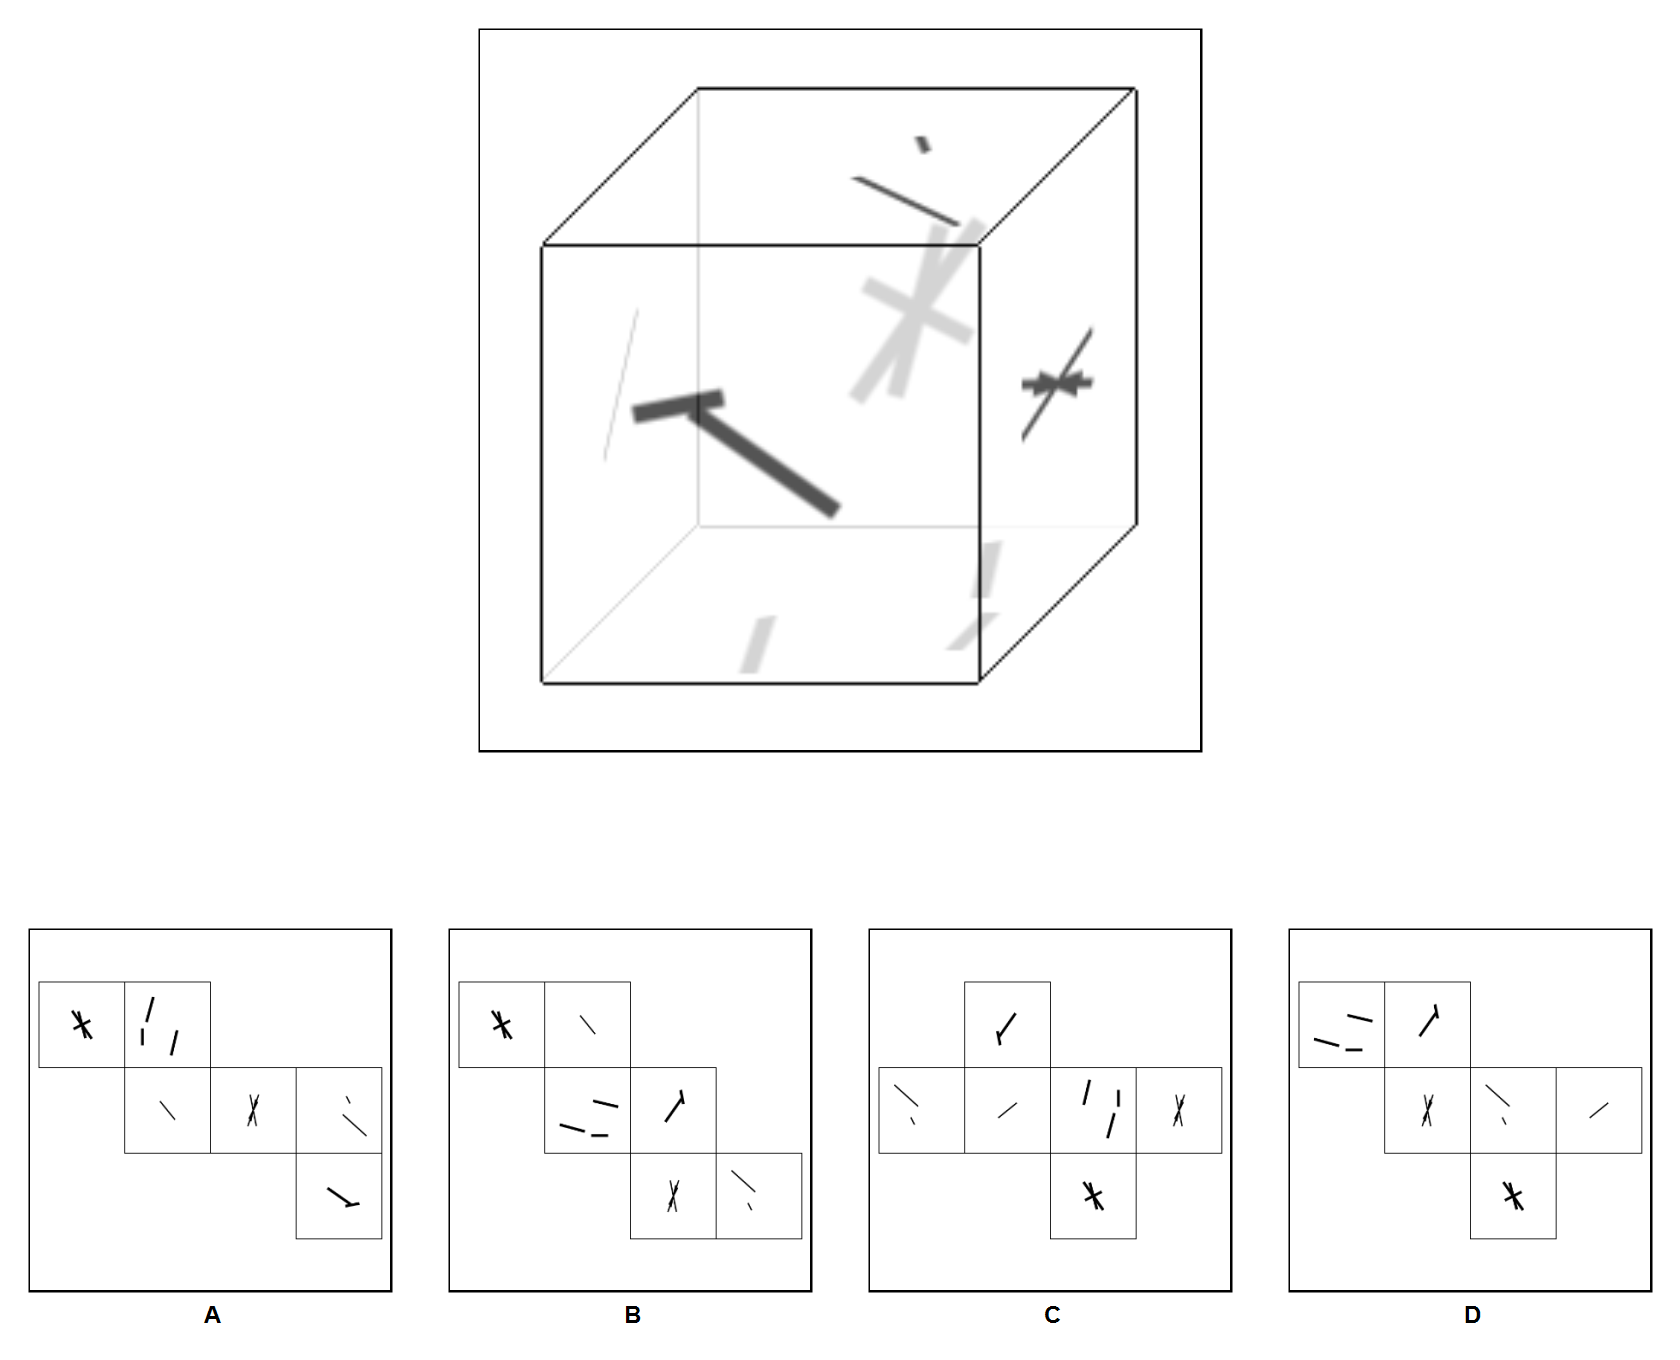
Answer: A